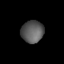
Tissue: lung
Cell type: Epithelial cells
Senescence score: 0.2286
Nuclear area (px): 483
Mean DAPI intensity: 89.886